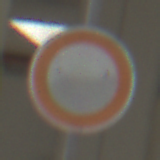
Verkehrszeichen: VerbotFahrzeugeAllerArt
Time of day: Midday
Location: Roofed (Urban)
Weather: Overcast
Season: NotSpecified
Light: Artificial